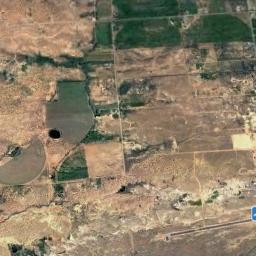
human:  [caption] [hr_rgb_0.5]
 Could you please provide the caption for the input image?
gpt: Round fields are the same size .

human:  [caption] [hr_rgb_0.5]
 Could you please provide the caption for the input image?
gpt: There are some half of green circle farmland in the bare land .

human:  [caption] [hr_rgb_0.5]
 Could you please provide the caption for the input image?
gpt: Several green, Tan and mixed semi-circular farmland .

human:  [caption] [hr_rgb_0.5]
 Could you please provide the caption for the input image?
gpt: Several green fan-shaped farmlands with different radians are surrounded by wasteland and some roads go through the wasteland .

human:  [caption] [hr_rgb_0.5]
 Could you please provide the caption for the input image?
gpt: There are several circular farmlands among a wasteland .